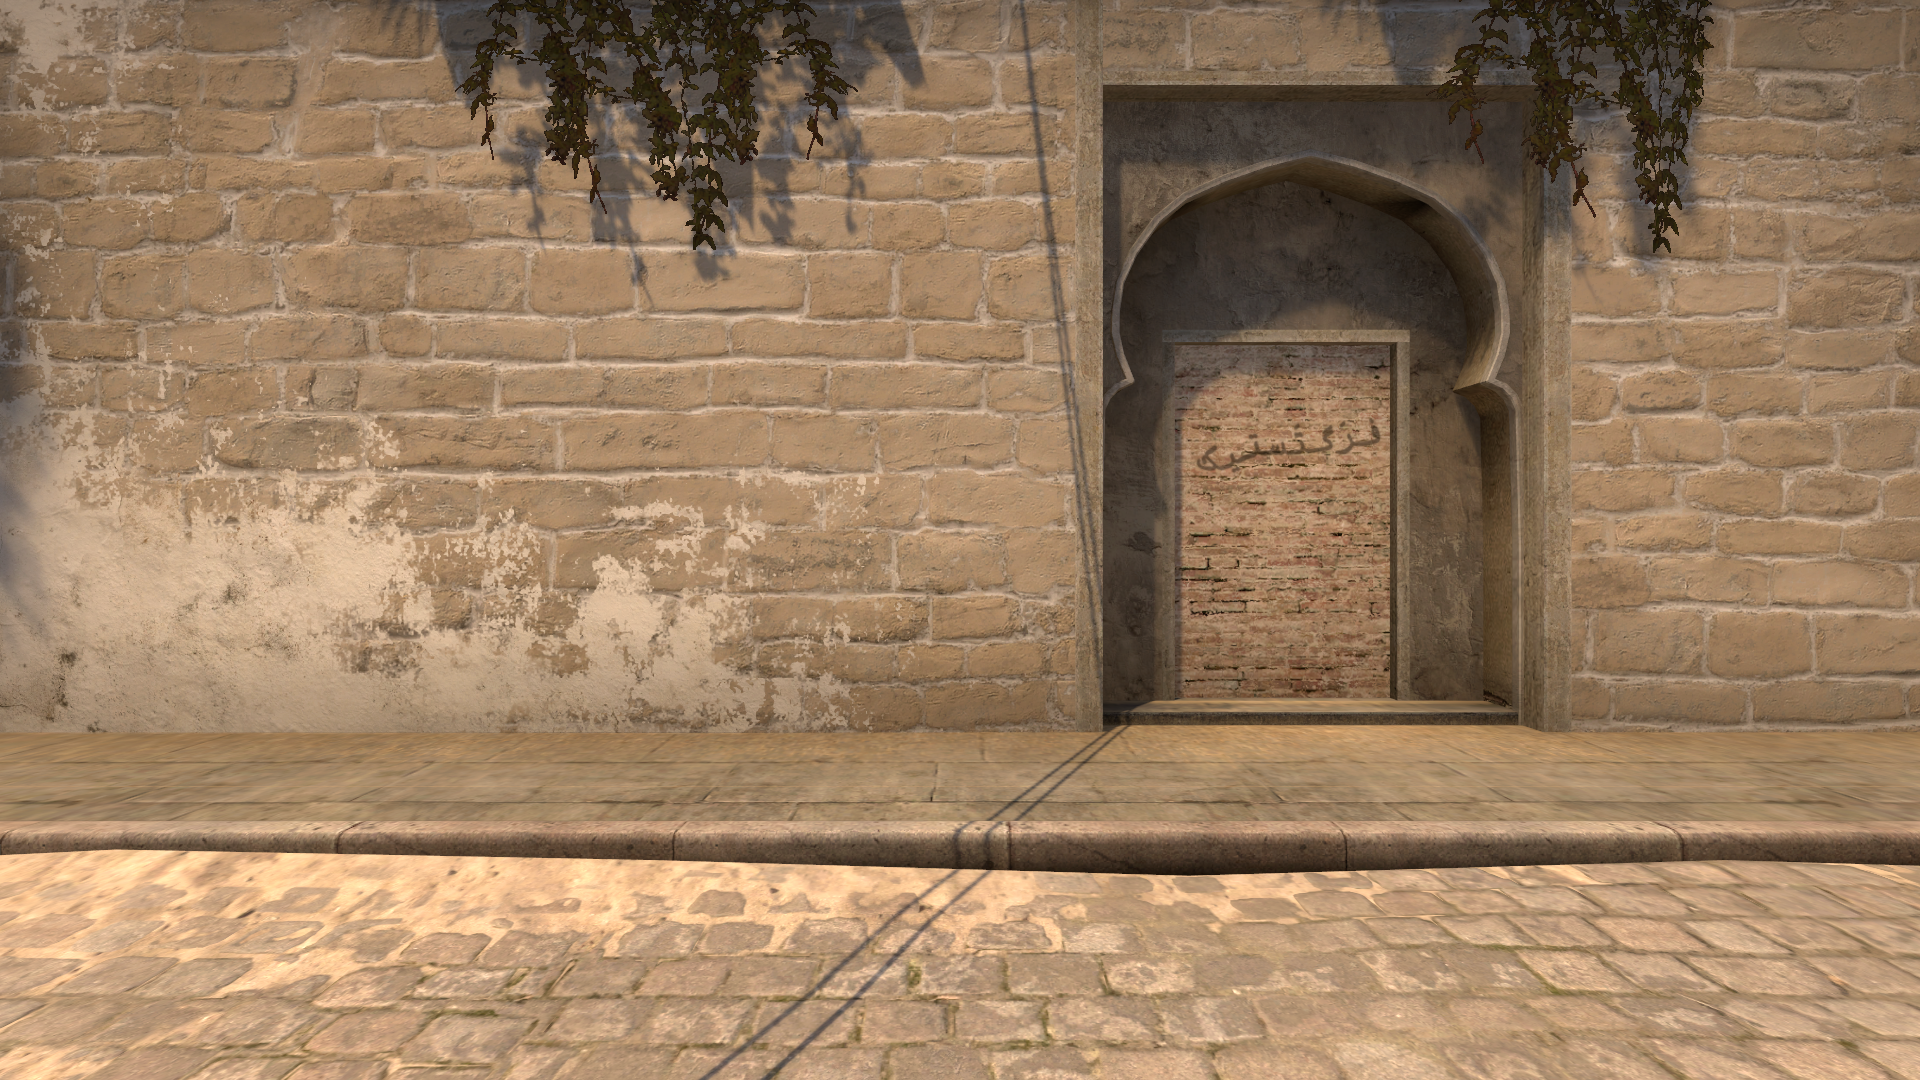
Map: de_mirage